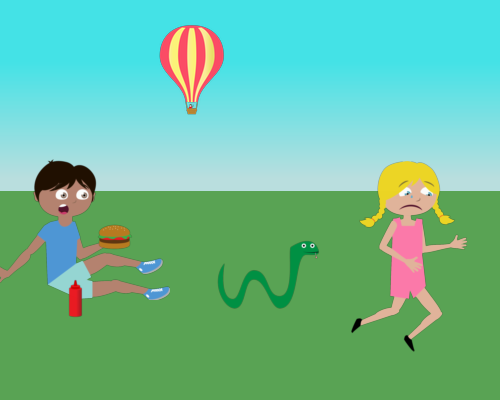
small hot balloon on center on left big boy sits legs front only hand is hidden he holds a burger on raised hand  boy faces right  ketchup is on front shorts on center big snake faces right on the right big sad girl runs she faces right